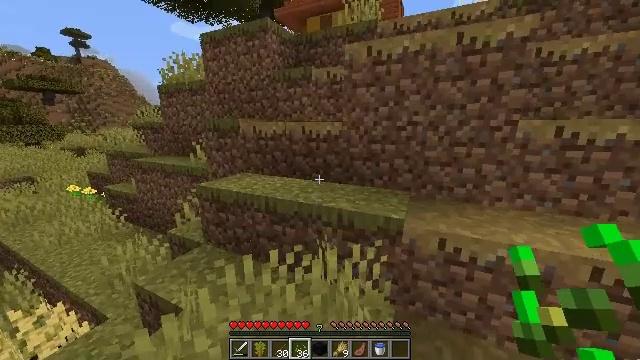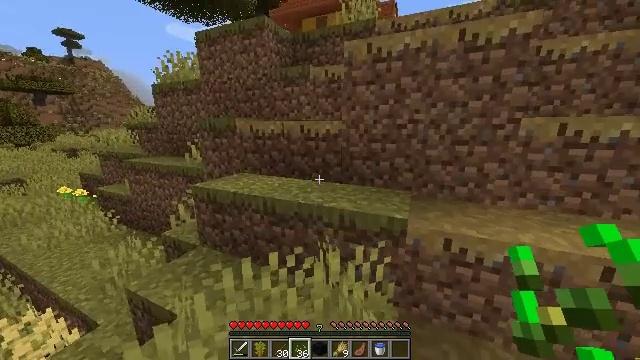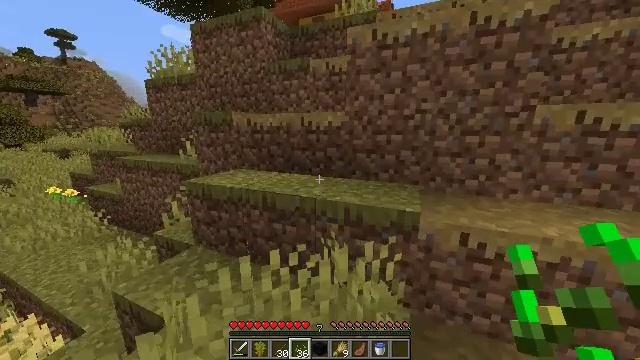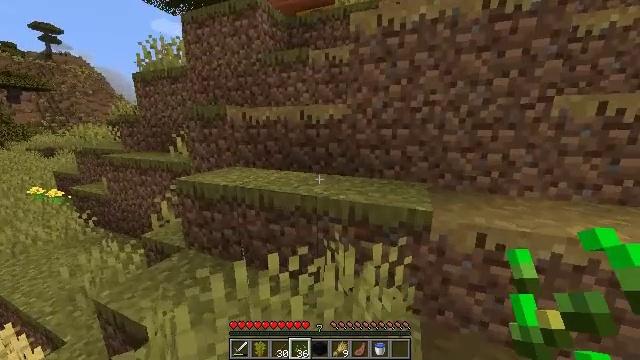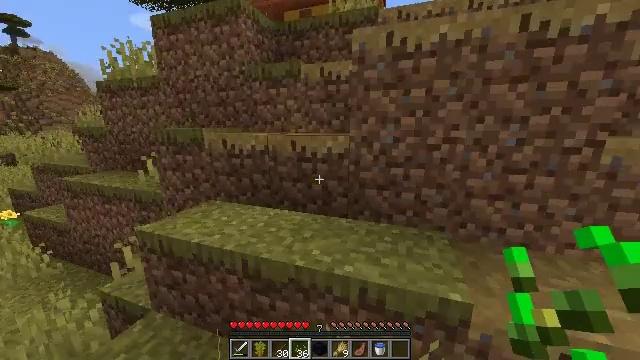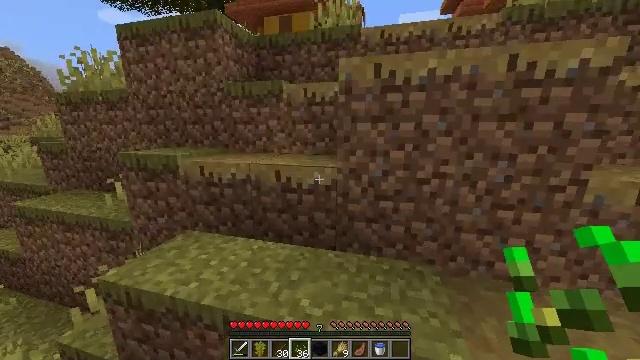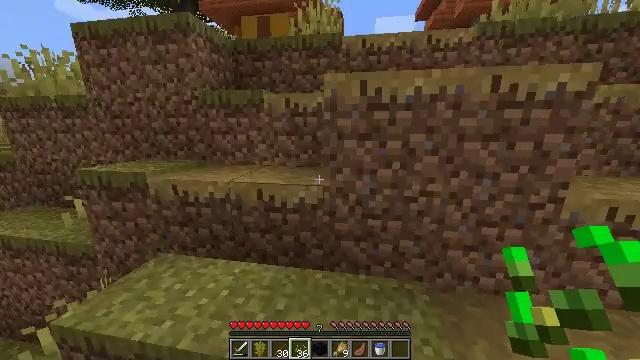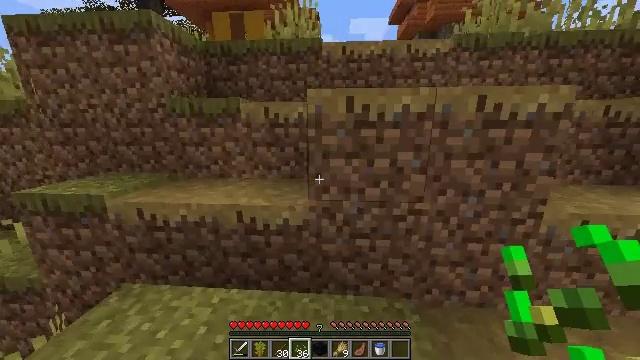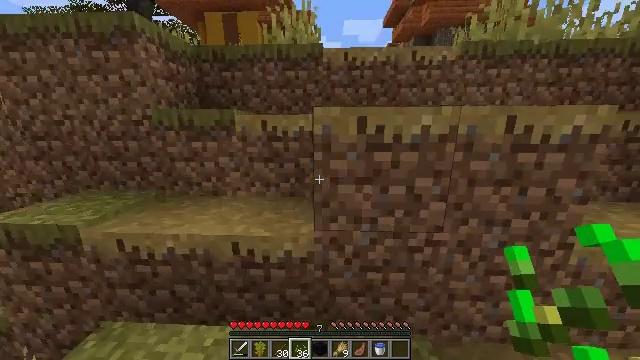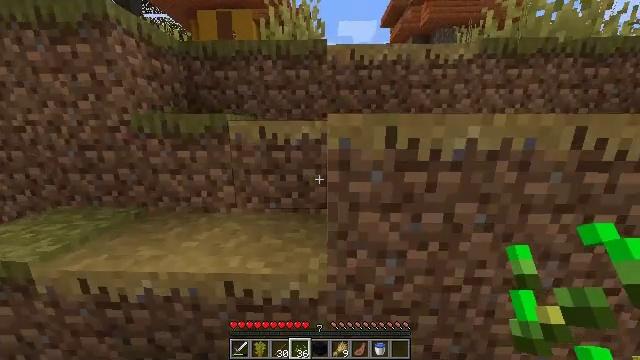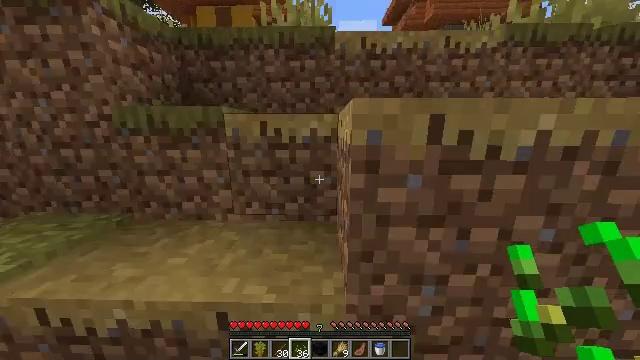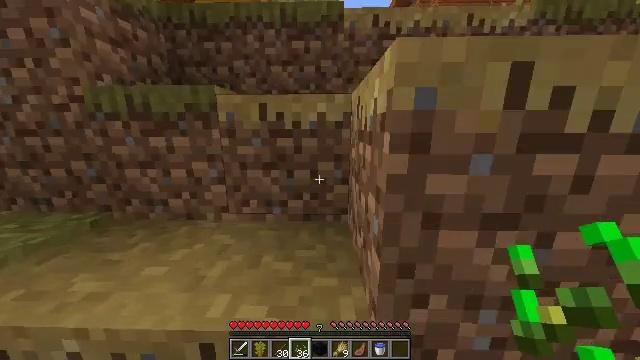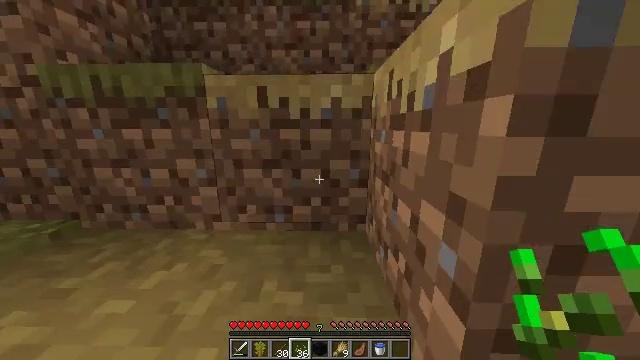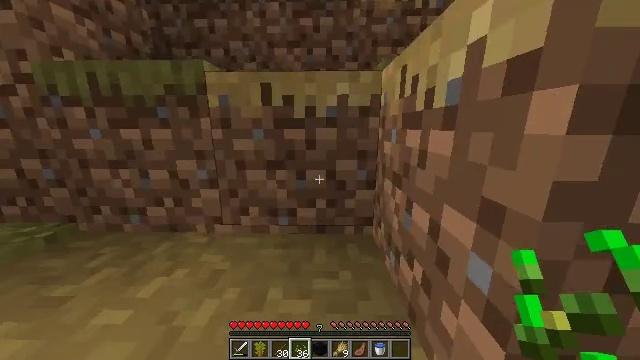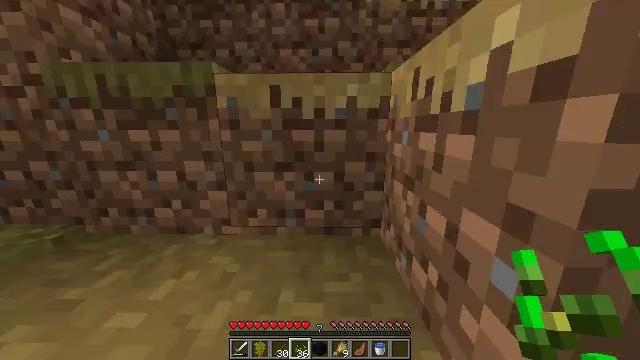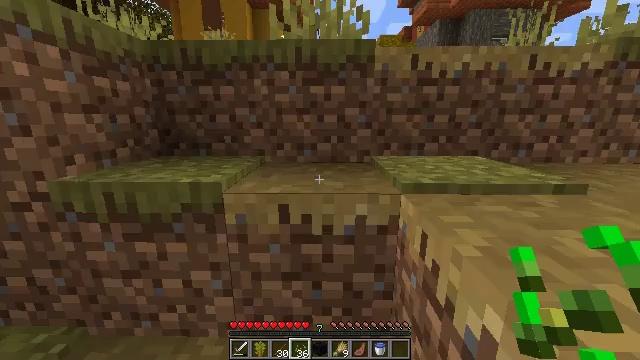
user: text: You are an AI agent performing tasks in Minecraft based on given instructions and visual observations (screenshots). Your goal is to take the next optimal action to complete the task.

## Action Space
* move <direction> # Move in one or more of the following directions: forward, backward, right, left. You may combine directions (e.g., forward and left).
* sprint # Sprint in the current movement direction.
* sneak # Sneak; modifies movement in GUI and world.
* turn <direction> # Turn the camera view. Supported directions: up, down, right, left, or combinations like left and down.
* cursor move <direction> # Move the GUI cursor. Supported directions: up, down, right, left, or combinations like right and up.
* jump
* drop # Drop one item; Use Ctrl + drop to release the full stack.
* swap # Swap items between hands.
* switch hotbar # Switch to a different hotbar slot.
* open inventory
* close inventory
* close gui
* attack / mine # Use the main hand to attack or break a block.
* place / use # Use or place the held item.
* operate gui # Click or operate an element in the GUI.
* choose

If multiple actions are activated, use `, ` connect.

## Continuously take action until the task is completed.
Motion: motion action
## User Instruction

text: Left click on the fletching table to mine it.
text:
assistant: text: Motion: move forward, sprint, turn right
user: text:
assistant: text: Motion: move forward, sprint, turn right
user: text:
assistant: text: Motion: move forward, sprint, jump
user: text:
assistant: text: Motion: move forward, sprint, turn right, jump
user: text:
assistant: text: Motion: move forward, sprint, turn right, jump
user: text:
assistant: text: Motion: move forward, sprint, turn right, jump
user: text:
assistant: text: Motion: move forward, sprint, turn right, jump
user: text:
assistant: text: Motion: move forward, sprint, turn right, jump
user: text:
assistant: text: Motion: move forward, sprint, turn right, jump
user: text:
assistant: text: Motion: move forward, sprint, jump
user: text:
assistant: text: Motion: move forward, sprint, jump
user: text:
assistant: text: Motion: move forward, sprint, jump
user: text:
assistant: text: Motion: move forward, sprint, jump
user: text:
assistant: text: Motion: move forward, sprint, jump
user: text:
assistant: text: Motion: move forward, sprint, jump
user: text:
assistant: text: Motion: move forward, sprint, jump
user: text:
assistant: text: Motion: move forward, sprint, jump
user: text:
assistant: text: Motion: move forward, sprint, jump
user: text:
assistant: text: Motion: move forward, sprint, jump
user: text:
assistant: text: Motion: move forward, sprint, jump
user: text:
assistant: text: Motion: move forward, sprint, jump
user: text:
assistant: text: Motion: move forward, sprint, jump
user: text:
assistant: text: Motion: move forward, sprint, jump
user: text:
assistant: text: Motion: move forward, sprint, jump
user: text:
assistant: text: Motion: move forward, sprint, jump
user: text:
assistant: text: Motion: move forward, sprint, jump
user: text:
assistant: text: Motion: move forward, sprint, turn right and up, jump
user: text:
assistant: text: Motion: move forward, sprint, turn right and up, jump
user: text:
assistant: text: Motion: move forward, sprint, turn right and up, jump
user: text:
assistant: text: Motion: move forward, sprint, jump